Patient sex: F
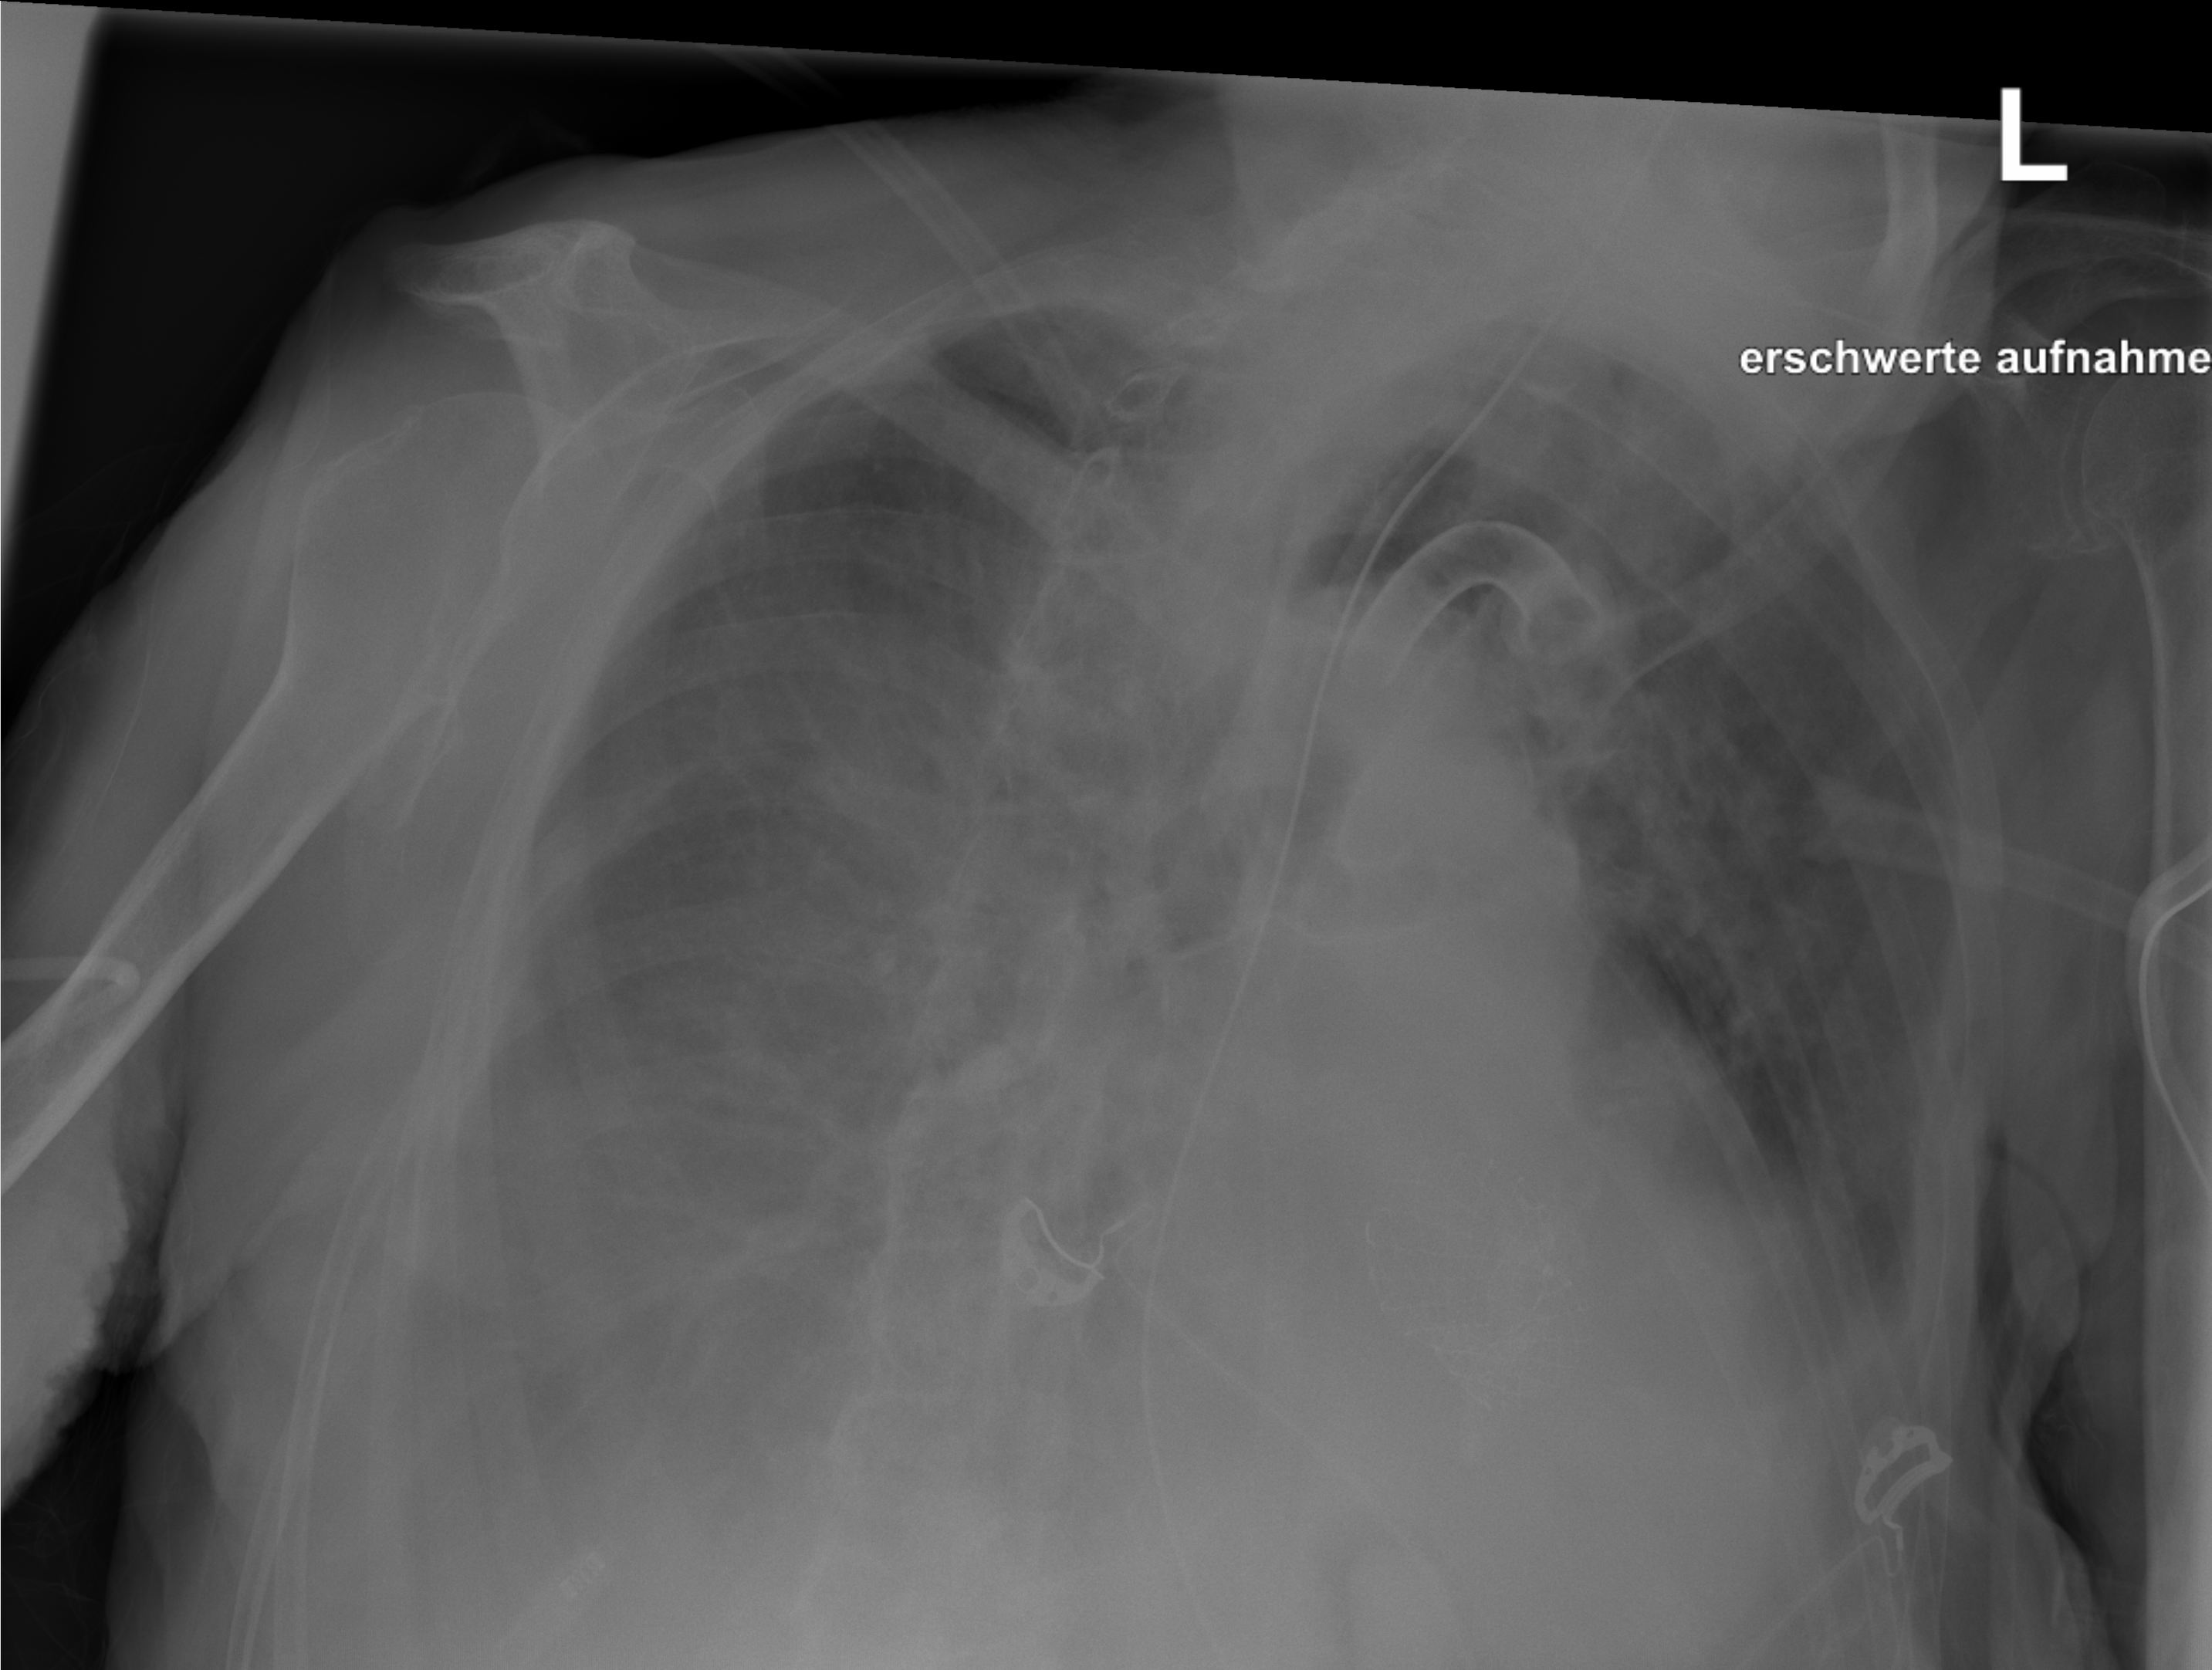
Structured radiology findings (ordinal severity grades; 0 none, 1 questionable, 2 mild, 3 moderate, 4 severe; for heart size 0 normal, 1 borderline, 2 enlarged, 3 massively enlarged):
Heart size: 2
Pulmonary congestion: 0
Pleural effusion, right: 3
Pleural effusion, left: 3
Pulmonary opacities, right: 2
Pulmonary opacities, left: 1
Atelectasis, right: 2
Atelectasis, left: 2